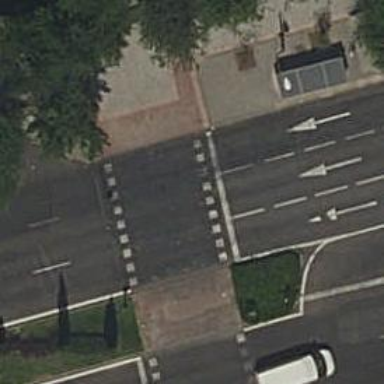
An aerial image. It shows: Crossing with traffic signals.